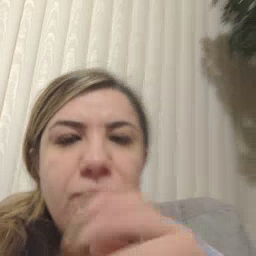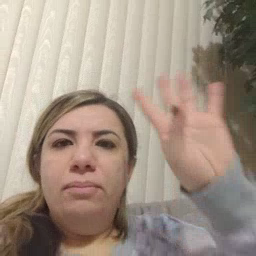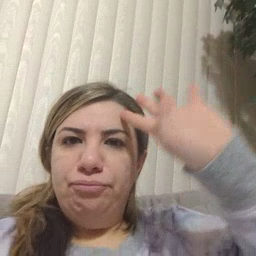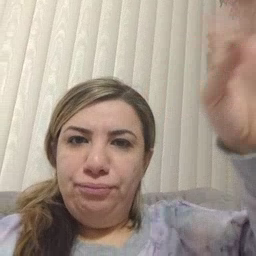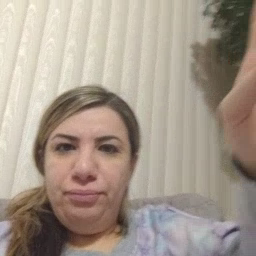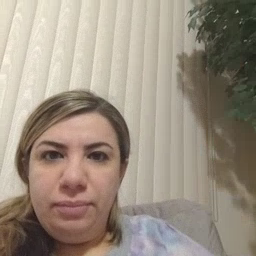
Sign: pretend